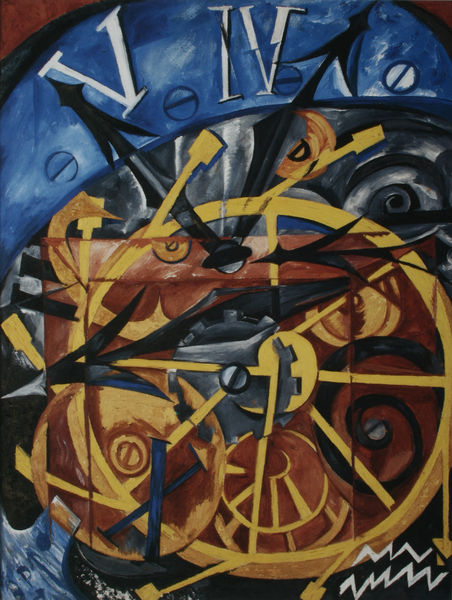
Titel: Die Uhr
Künstler: Natalia Gontscharowa
Standort: Berlin
Institution: Staatliche Museen zu Berlin, National-Galerie
Schlagwörter: blau, dunkel, feder, schatten, weiß, gelb, ocker, braun, grau, hell, licht, schwarz, rot, beige, muster, fünf, kreis, rund, abstrakt, formen, speichen, rad, zahlen, ziffern, uhr, zeigen, nieten, abstraktion, futurismus, scheiben, scheibe, buchstaben, zacken, verschränkt, zahl, ziffer, zeit, zeiger, zifferblatt, ziffernblatt, schrauben, uhrzeiger, römisch, zahnräder, zahn, zahnrad, mechanik, uhrwerk, römische zahlen, formal, balla, römische ziffern, klöppel, mechanismus, apparat, schraube, chronometer, feinmechanik, pleuel